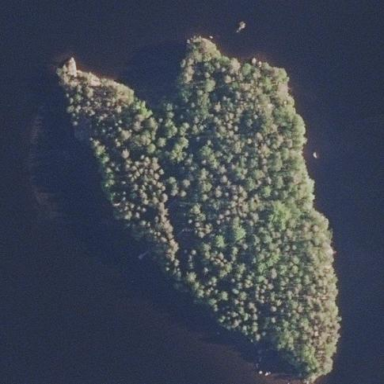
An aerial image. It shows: Islet.